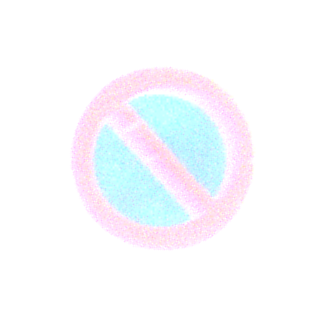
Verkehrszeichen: EingeschraenktesHalteverbot
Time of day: MorningAfternoon
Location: Outdoor (Special)
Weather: PartlyCloudy
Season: NotSpecified
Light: Natural